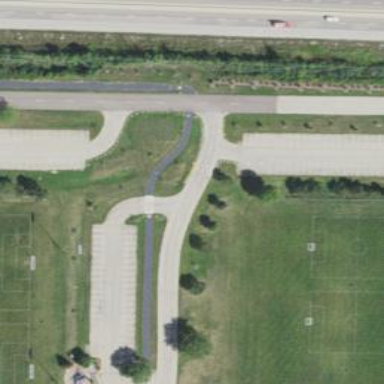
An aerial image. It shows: Cycleway.